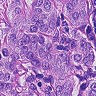
Metastatic tissue present: yes